Question: I have created a two dimension JPanel table and i have a JButton on my first cell.I wanna move the button with my arrow keys inside the bounds of my table.I have to put KeyListener in every cell or on my button?Maybe you will find my question stupid but i need a little help with the KeyListener.Thank you!!
Here is the code i have written!
'''
public class MyFrame extends JFrame {
JPanel [][] innerCells;
public MyFrame() {
JFrame fr = new JFrame("Final Exams");
fr.setSize(800, 600);
fr.setDefaultCloseOperation(JFrame.EXIT_ON_CLOSE);
fr.setVisible(true);
fr.setLocationRelativeTo(null);
JPanel p = new JPanel(new GridLayout(10, 10));
JButton b = new JButton("G");
innerCells = new JPanel[10][10];
for(int i=0;i<10;i++){
for(int j=0;j<10;j++){
innerCells[i][j] = new JPanel();
innerCells[i][j].setBorder(BorderFactory.createLineBorder(Color.orange));
p.add(innerCells[i][j]);
}
}
innerCells[0][0].add(b);
fr.add(p);
}
'''
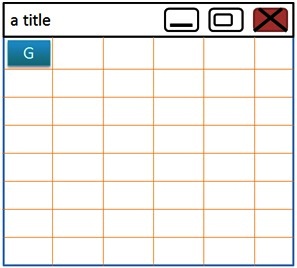
Answer: Guys i manage to solve at last this problem! here is the solution..I have done it with KeyListener but i think as @MadProgrammer says with key bindings its easier!
'''
import java.awt.*;
import java.awt.event.*;
import javax.swing.*;
public class Askhsh6 {
int gr, st;
Dimension dim;
public Askhsh6() {
final JFrame fr1 = new JFrame("a Title");
fr1.setSize(800, 600);
fr1.setDefaultCloseOperation(JFrame.EXIT_ON_CLOSE);
fr1.setVisible(true);
fr1.setResizable(false);
final JButton b = new JButton("G");
dim = new Dimension(70, 50);
b.setSize(dim);
b.setFocusable(false);
b.addActionListener(new ActionListener() {
@Override
public void actionPerformed(ActionEvent e) {
b.validate();
b.repaint();
boolean pop = b.isFocusOwner();
pop = b.isFocusOwner();
System.out.println("" + pop);
}
});
final JPanel[][] p;
JPanel p1 = new JPanel();
p1.setLayout(new GridLayout(8, 6));
p = new JPanel[8][6];
for (int i = 0; i < 8; i++) {
for (int j = 0; j < 6; j++) {
p[i][j] = new JPanel();
p[i][j].setLayout(new BorderLayout());
p[i][j].setBorder(BorderFactory.createLineBorder(Color.orange));
p1.add(p[i][j]);
}
}
p[0][0].add(b, BorderLayout.CENTER);
gr = st = 0;
fr1.addKeyListener(new KeyAdapter() {
@Override
public void keyPressed(KeyEvent ke) {
if (ke.getKeyCode() == KeyEvent.VK_DOWN) {
System.out.println("DOWN");
if (gr + 1 < 8) {
p[gr][st].remove(b);
gr = gr + 1;
p[gr][st].add(b, BorderLayout.CENTER);
fr1.repaint();
}
}
if (ke.getKeyCode() == KeyEvent.VK_UP) {
System.out.println("UP");
if (gr - 1 >= 0) {
p[gr][st].remove(b);
gr = gr - 1;
p[gr][st].add(b, BorderLayout.CENTER);
fr1.repaint();
}
}
if (ke.getKeyCode() == KeyEvent.VK_LEFT) {
System.out.println("LEFT");
if (st - 1 >= 0) {
p[gr][st].remove(b);
st = st - 1;
p[gr][st].add(b, BorderLayout.CENTER);
fr1.repaint();
}
}
if (ke.getKeyCode() == KeyEvent.VK_RIGHT) {
System.out.println("RIGHT");
if (st + 1 < 6) {
p[gr][st].remove(b);
st = st + 1;
p[gr][st].add(b, BorderLayout.CENTER);
fr1.repaint();
}
}
}
});
fr1.add(p1);
fr1.validate();
}
}
'''